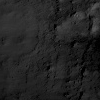
Atmospheric dust classification: not_dusty